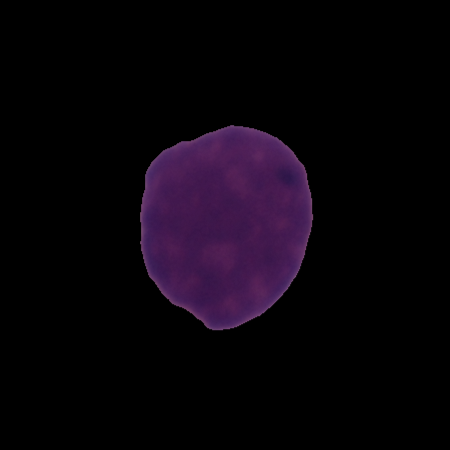
Label: healthy